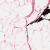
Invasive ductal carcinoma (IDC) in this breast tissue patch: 0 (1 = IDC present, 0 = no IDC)